Question: While I restart resque workers during deploy if new job comes in, then these jobs are set as queued in resque-status but it's not actually queued in resque. So my jobs are lost.

'''
ruby-1.9.2-p180 :027 > status=Resque::Status.get("f050dd20bc45012e1e77723c9193eb99")
=> #<Resque::Status {"time"=><PHONE>, "status"=>"queued", "uuid"=>"f050dd20bc45012e1e77723c9193eb99"}>
ruby-1.9.2-p180 :022 > status.status
=> "queued"
ruby-1.9.2-p180 :033 > Resque.info
=> {:pending=>0, :processed=>12943, :queues=>9, :workers=>10, :working=>0, :failed=>8911, :servers=>["redis://192.168.###.###:6379/0"], :environment=>"production"}
'''
As you can see there are 12 jobs with queued status but they're not showing up in Queues tab as there is no job pending in resque.
How can I fix this <URL>?
Is there any method to requeue these workers??
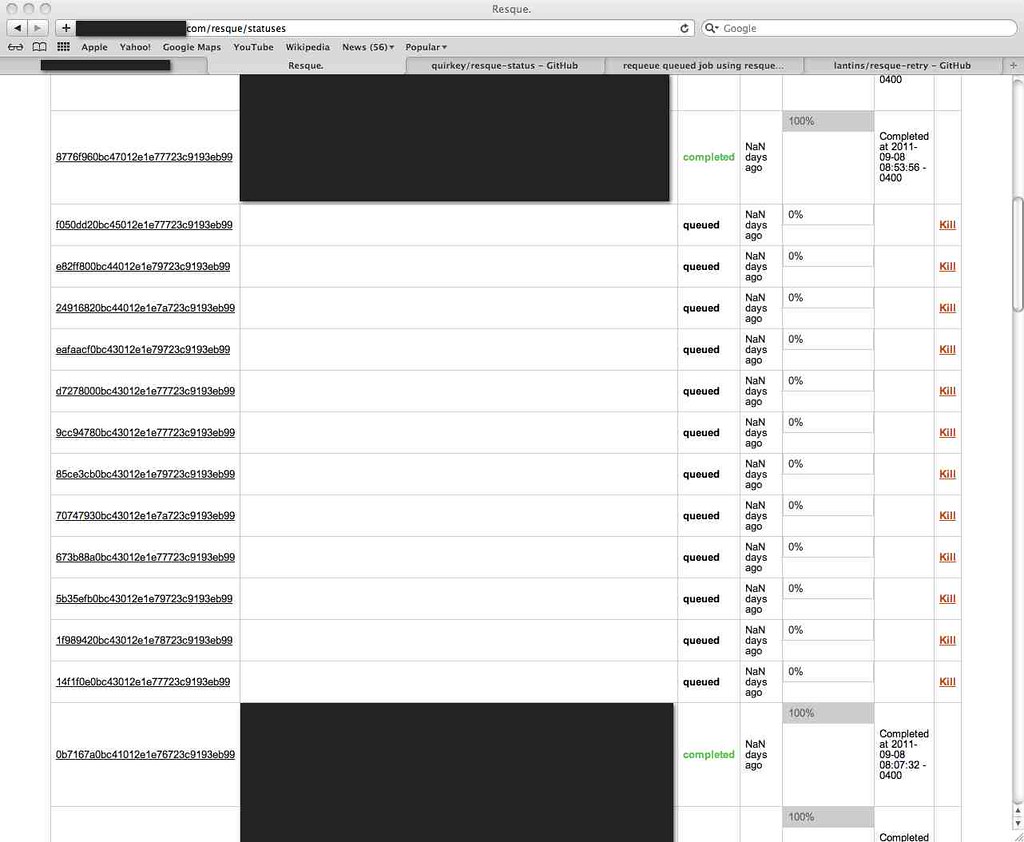
Answer: This is fixed in 0.3.3 <URL>